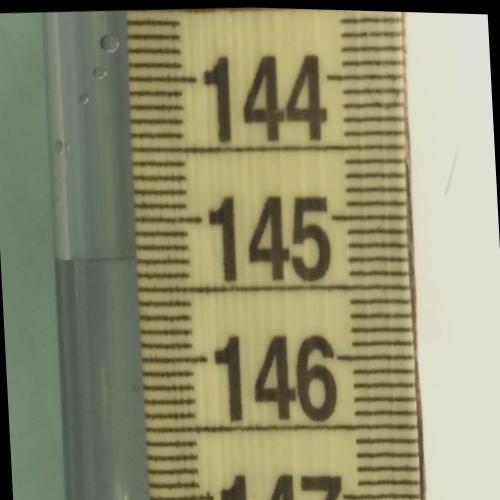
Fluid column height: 145.3 cm